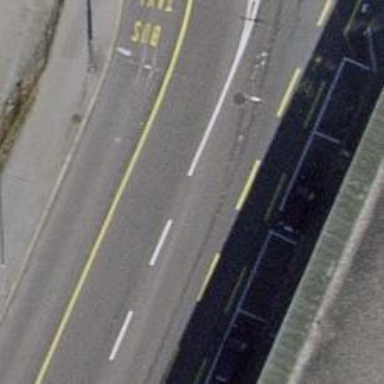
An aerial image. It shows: Secondary road with asphalt surface. There are sidewalks on both sides. The road has trolley wires and shared busway for cyclists on the left side.